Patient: sex F, age 68
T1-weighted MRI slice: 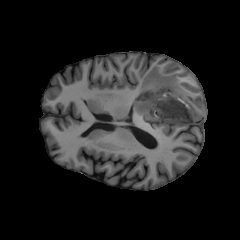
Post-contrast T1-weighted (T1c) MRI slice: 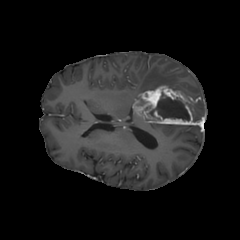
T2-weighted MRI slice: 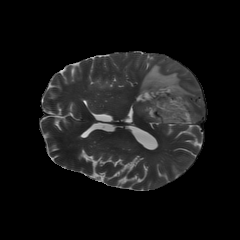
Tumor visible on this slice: yes
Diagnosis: Glioblastoma, IDH-wildtype
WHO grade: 4